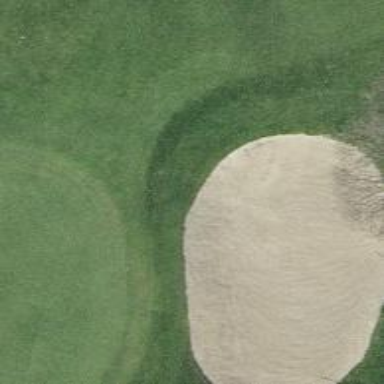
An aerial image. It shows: Golf bunker filled with sandy terrain.